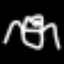
Label: frog